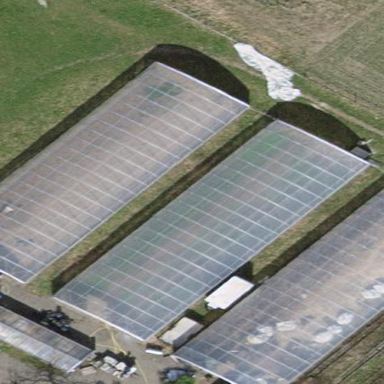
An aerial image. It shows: Greenhouse.